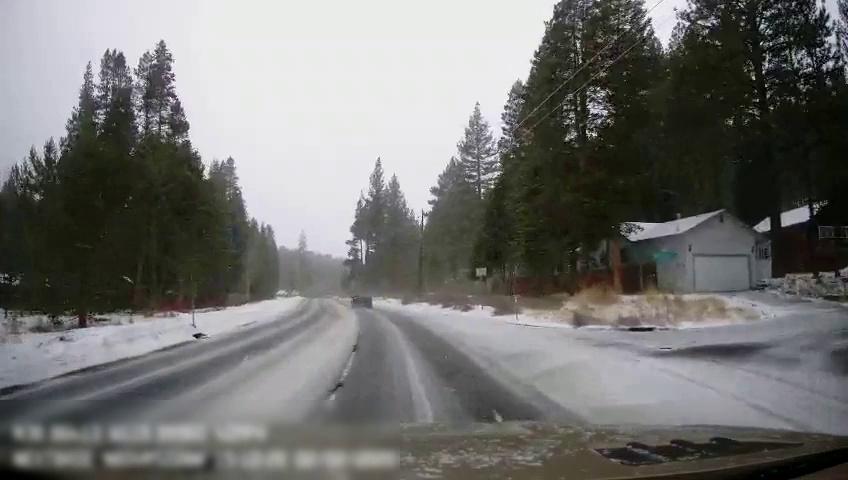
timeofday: Day
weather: Snowy
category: Drivable Space
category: Vehicles | Car
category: Traffic | Signs
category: Traffic | Signs